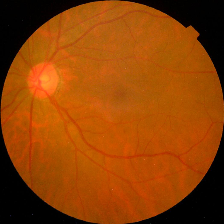
Diabetic retinopathy grade: No DR